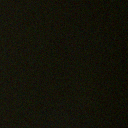
Screen state: off